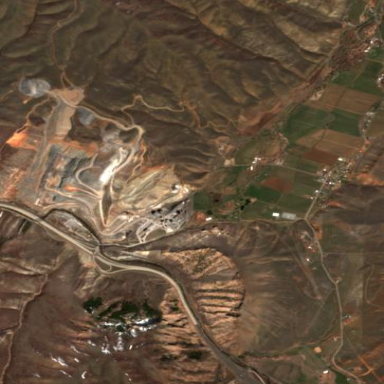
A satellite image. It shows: Quarry area.